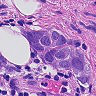
Metastatic tissue present: yes